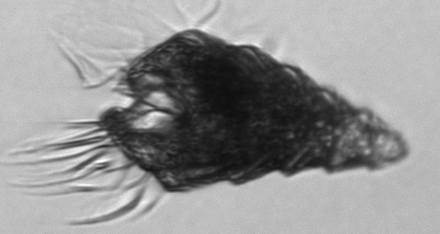
Label: Laboea_strobila